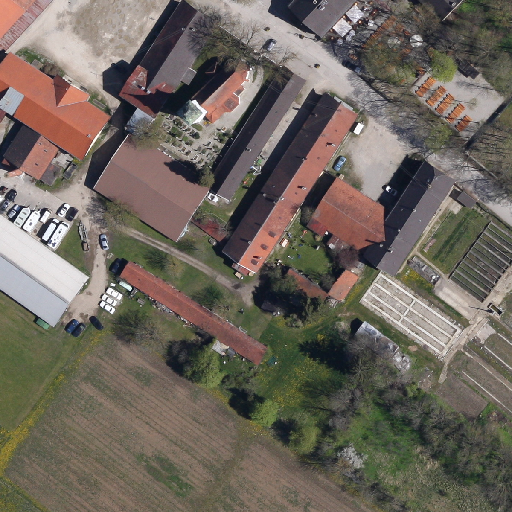
Referring expression: car driving on the road